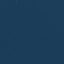
Label: SeaLake